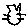
Label: cat